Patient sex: M
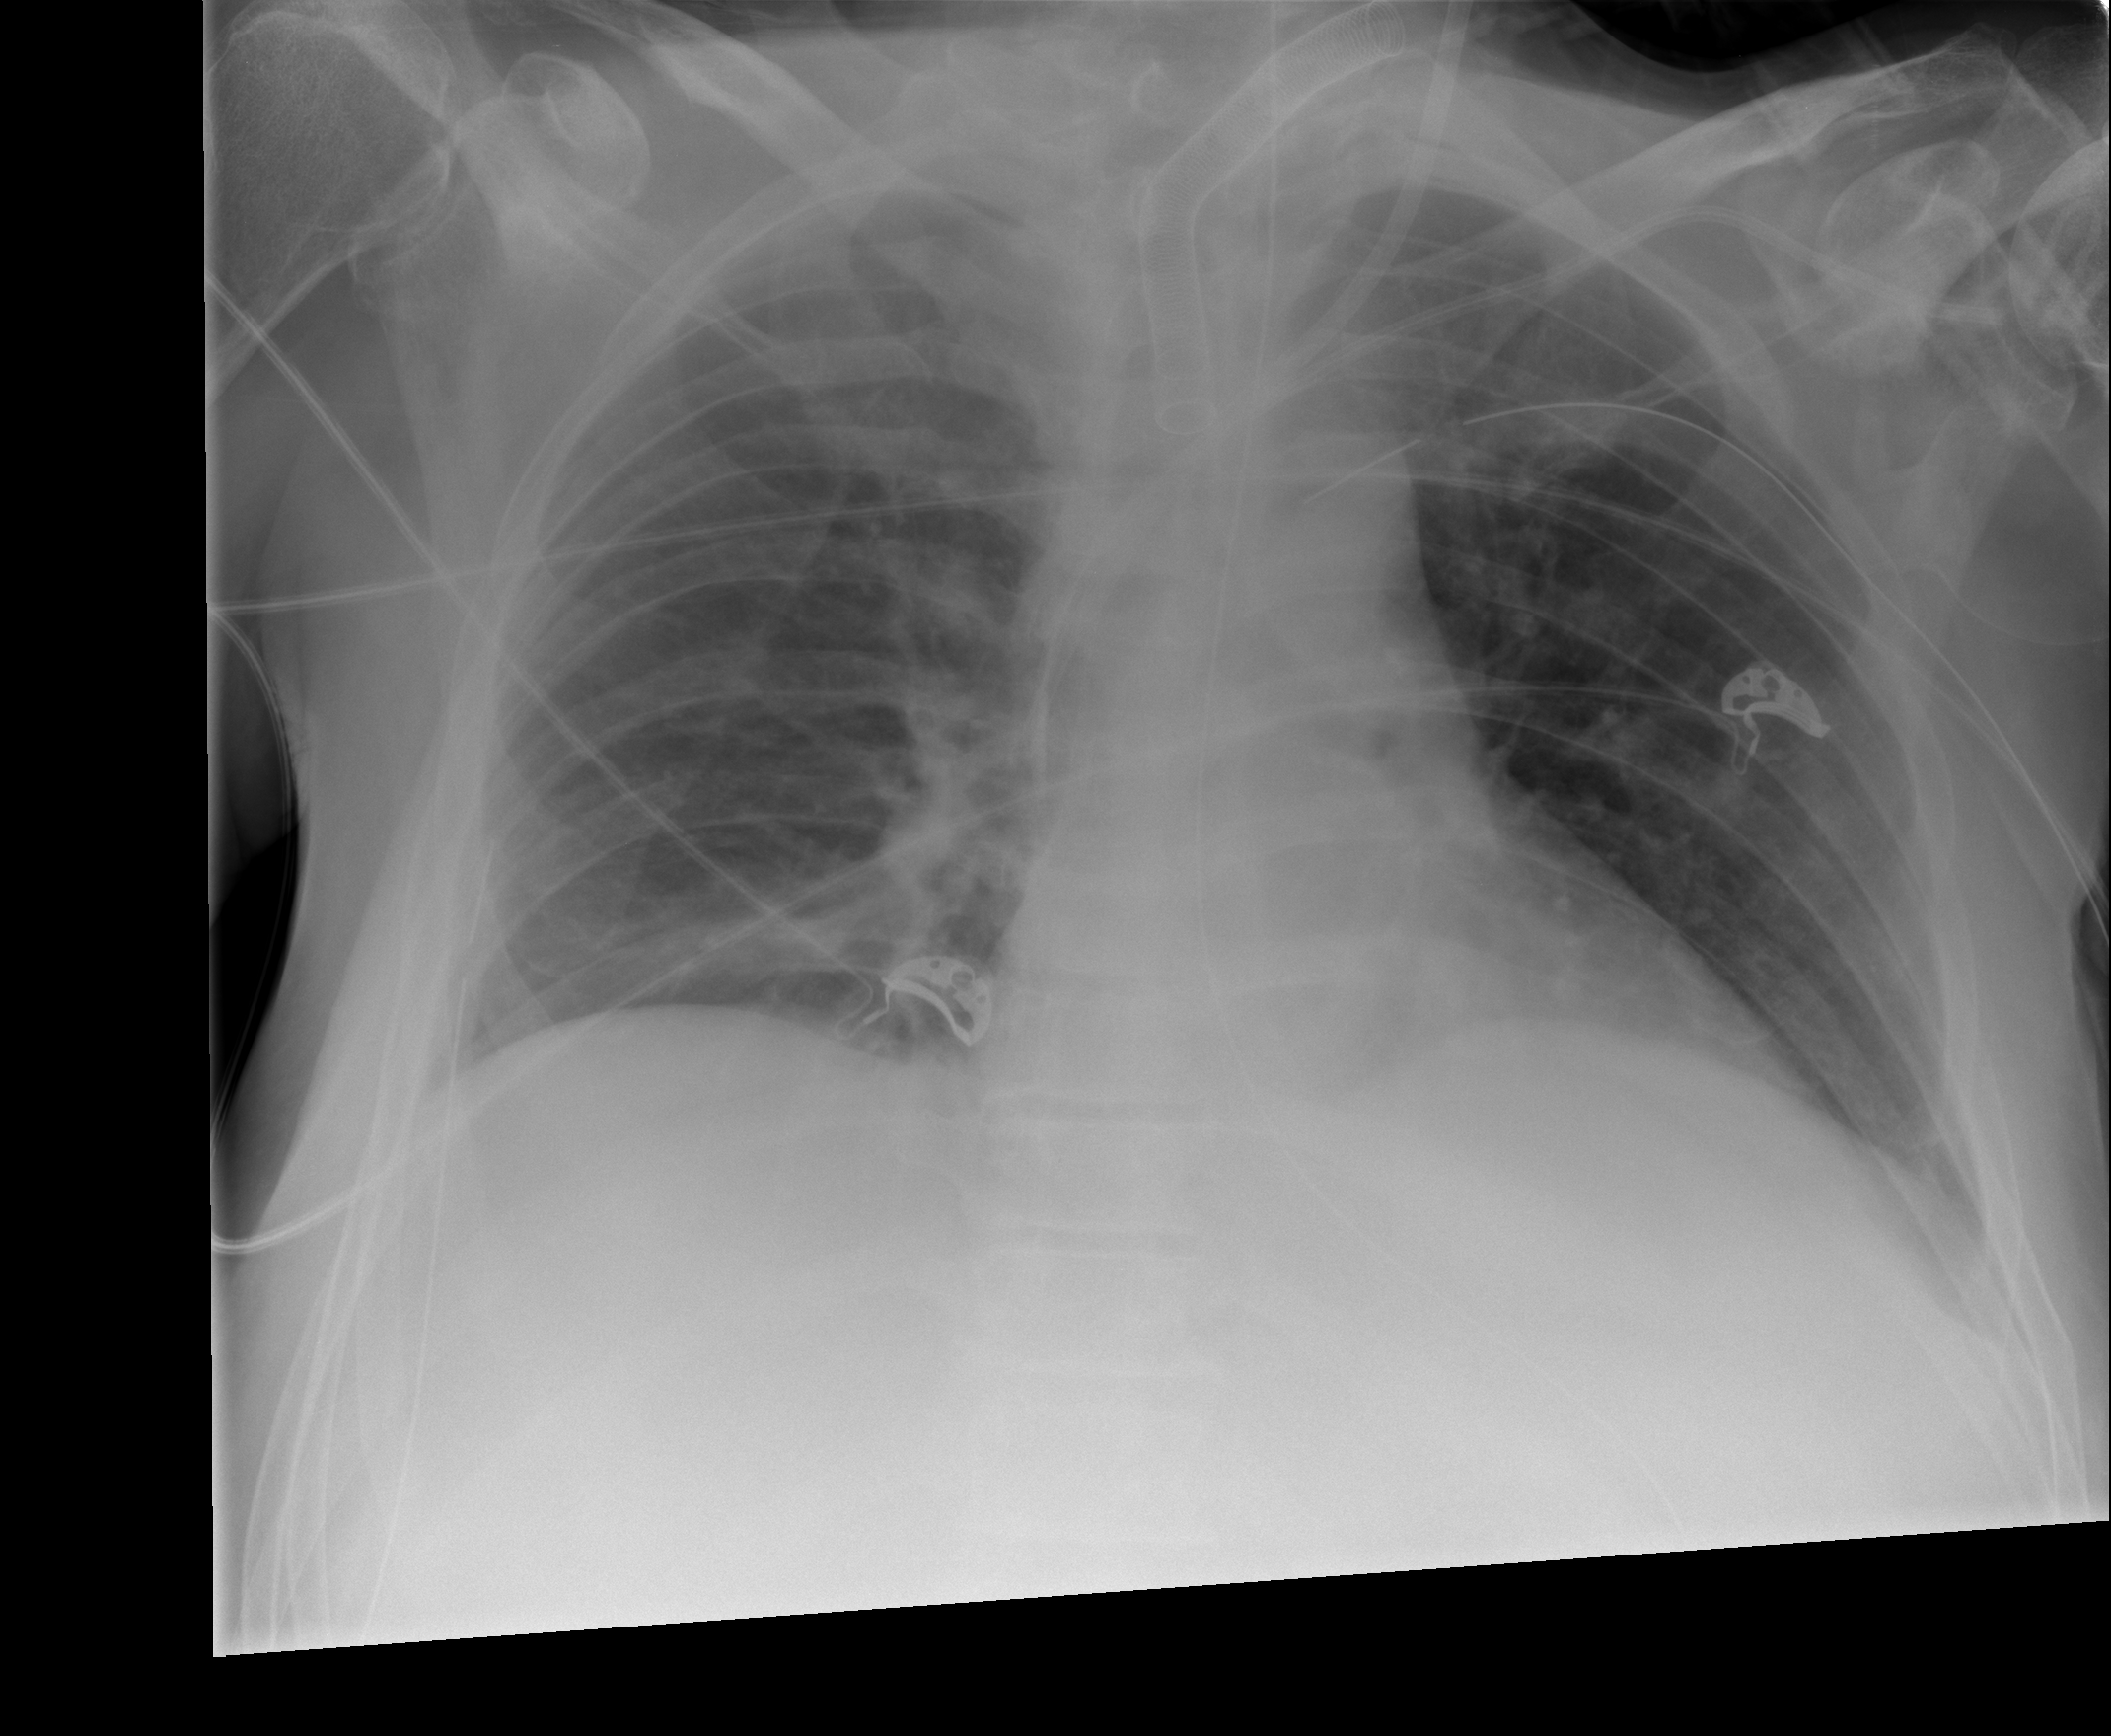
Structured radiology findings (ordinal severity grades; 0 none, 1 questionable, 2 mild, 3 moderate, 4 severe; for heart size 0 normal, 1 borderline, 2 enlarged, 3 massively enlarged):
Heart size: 0
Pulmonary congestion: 2
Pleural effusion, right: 0
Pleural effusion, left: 0
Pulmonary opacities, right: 1
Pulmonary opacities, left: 2
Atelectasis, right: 2
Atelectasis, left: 2